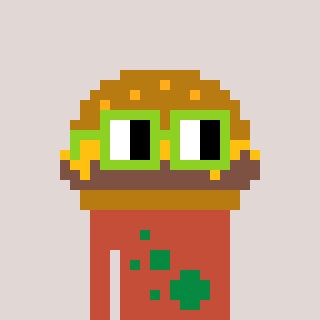
a pixel art character with square light green glasses, a burger-shaped head and a rust-colored body on a warm background